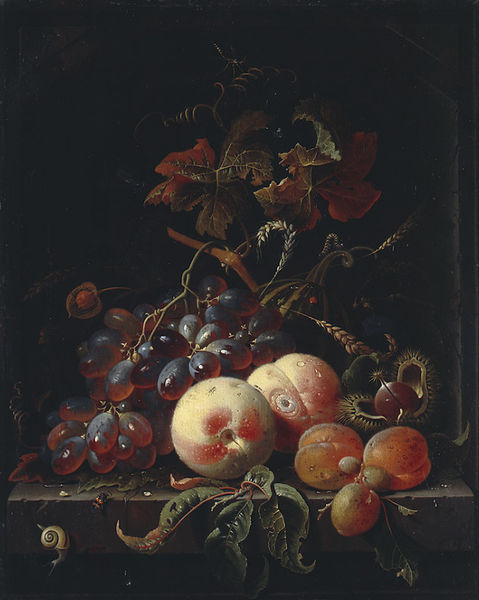
Titel: Fruchtstilleben
Künstler: Abraham Mignon
Standort: Karlsruhe
Institution: Staatliche Kunsthalle Karlsruhe
Schlagwörter: blau, blätter, dunkel, gemälde, laub, wasser, gelb, grün, blumen, hintergrund, licht, orange, schwarz, tisch, weiss, obst, rot, tier, schale, stein, bild, holland, niederlande, öl, gräser, nass, zweige, dunkelheit, blatt, rund, frucht, früchte, kürbis, ranken, stilleben, stillleben, trauben, apfel, äpfel, düster, ernte, getreide, korn, weizen, ähre, farbe, herbst, bank, ölgemälde, tau, essen, wein, realistisch, glanz, maler, deutsch, gewächs, kirschen, melone, vanitas, memento mori, zweig, brett, biedermeier, efeu, weintrauben, pfirsich, reif, silleben, reichtum, kastanie, lichtquelle, weinlaub, holländisch, aprikose, aprikosen, pfirsiche, pflaume, schnecke, traube, weinblätter, weintraube, ähren, käfer, reben, weinrebe, raupe, schneckenhaus, tropfen, anordnung, nuss, nüsse, weinblatt, pflaumen, zwetschge, zwetschgen, marone, erntedank, weinreben, kastanien, feucht, lebensmittel, pfirsisch, faulig, wassertropfen, trauebn, tableau, ernete, verdorben, eveu, maronen, maroni, blaue trauben, 1900, physalis, 1830, 1820, weinrauben, 1815, traubenblätter, mahone, esskastanie, schnirkelschnecke, blätterstilleben, pfirsichfarben, erntdank, jschnecke, essbar, tableua